Question: I've got a Drop Down Menu that is dynamically filled every time it opens, here is the logic that does it:
'''
private void joysticksToolStripMenuItem_DropDownOpening(object sender, EventArgs e)
{
_joysticks = _joystickWrapper.FindDevices(DeviceType.Joystick);
joysticksToolStripMenuItem.DropDownItems.Clear();
foreach (var di in _joysticks)
{
var item = new ToolStripMenuItem(di.ProductName);
item.Checked = di.InstanceGuid == _joystickWrapper.CurrentDeviceInfo.InstanceGuid;
joysticksToolStripMenuItem.DropDownItems.Add(item);
}
}
'''
When I run the application this is what I see:

The check is in the wrong location and the blue area is too wide.
Any ideas on where to look to fix this? The entire menu is all 'System.Windows.Forms', no custom visual code in the entire application.
I tried on my current machine (Windows 10 Build 9926) and on my dev server (Server 2012R2) with the same results. I've also compiled this to the NET Framework 4.5 and 4.5.1
For those interested, here is the git repo for this project:
<URL>
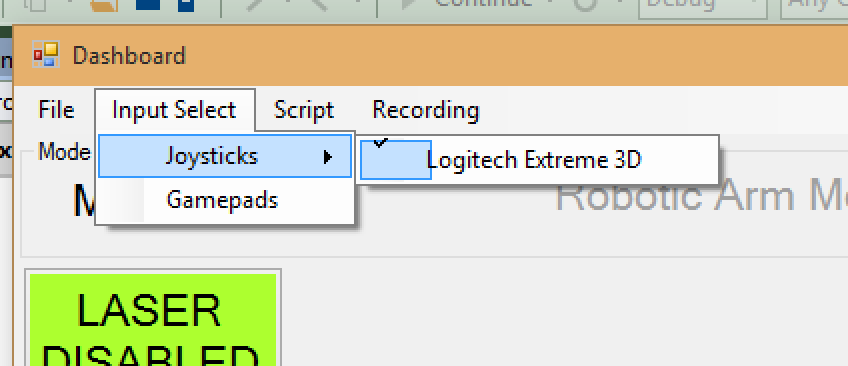
Answer: I came across this exact same issue and was finally able to resolve it by setting the 'ImageScalingSize' property of the MenuStrip to '16,16' (it had somehow been set to 32,32, possibly due to my editing of the form on a high DPI machine)